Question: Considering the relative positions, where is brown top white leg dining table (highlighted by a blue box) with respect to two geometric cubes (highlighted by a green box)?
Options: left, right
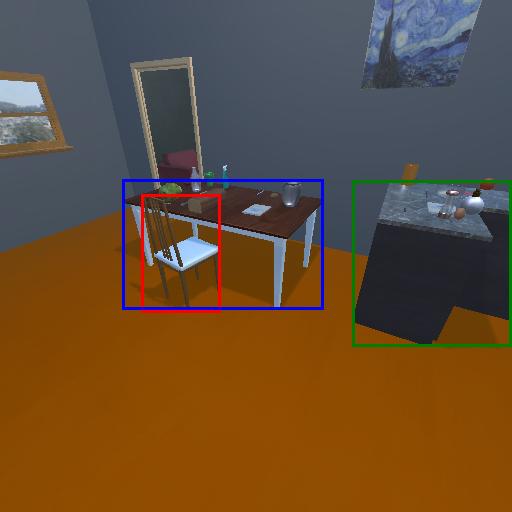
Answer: left